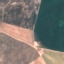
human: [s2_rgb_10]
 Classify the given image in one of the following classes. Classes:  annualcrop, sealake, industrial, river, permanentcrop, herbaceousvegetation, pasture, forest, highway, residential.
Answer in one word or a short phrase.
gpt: AnnualCrop